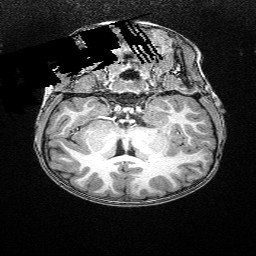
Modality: T1w
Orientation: sagittal